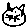
Label: cat